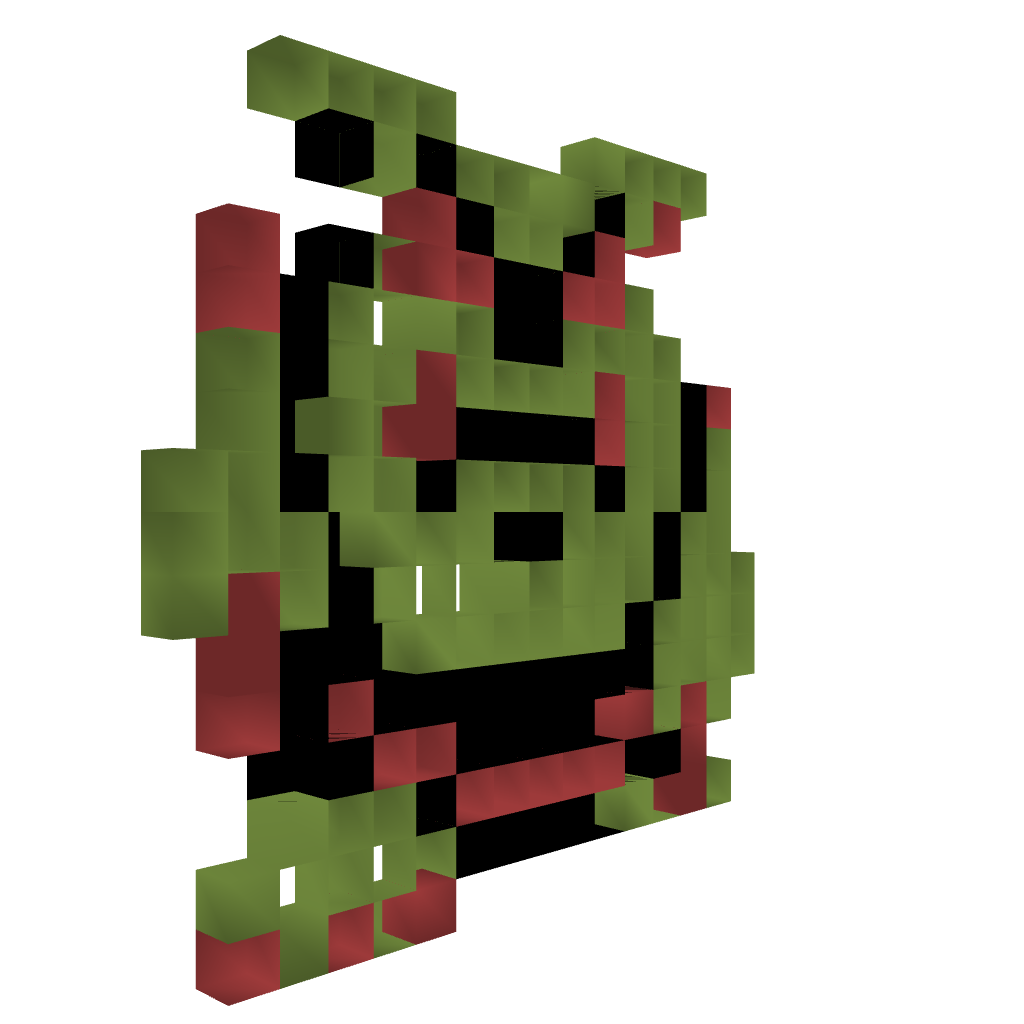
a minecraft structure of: Moblin from Zelda 1 bad low quality